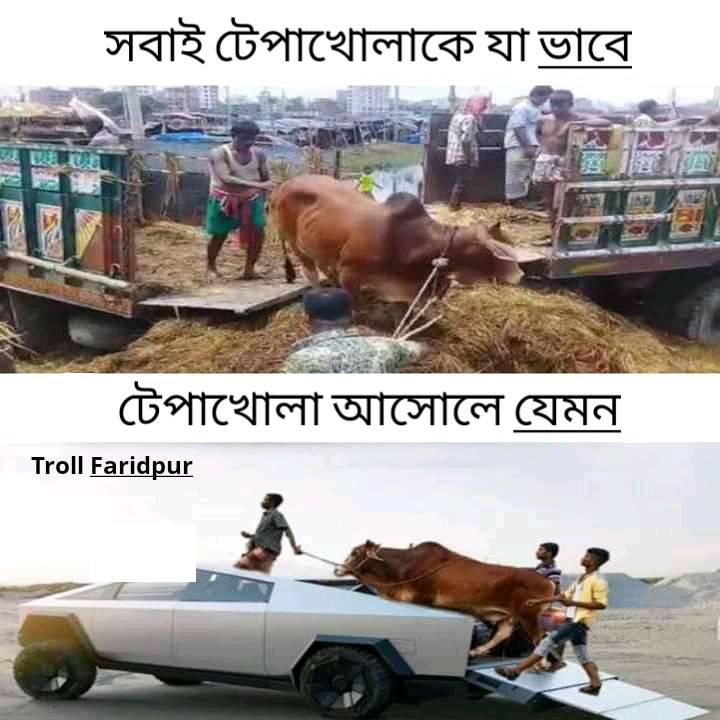
Caption: সবাই টেপাখোলাকে যা ভাবে     টেপাখোলা আসোল যেমন
Label: non-hate